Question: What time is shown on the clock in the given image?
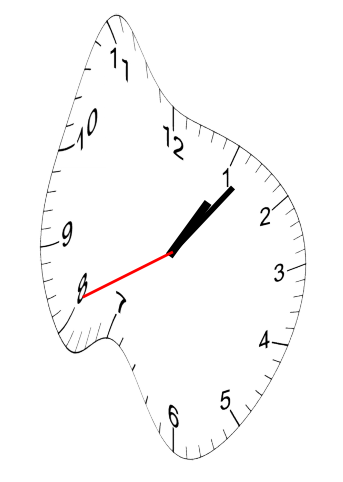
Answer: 01:06:41